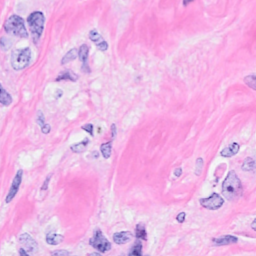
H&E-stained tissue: Breast